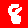
Digit: 8